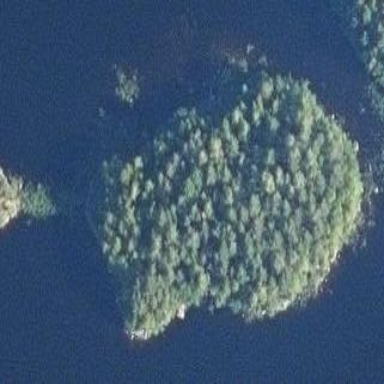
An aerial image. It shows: Islet covered with woodland.